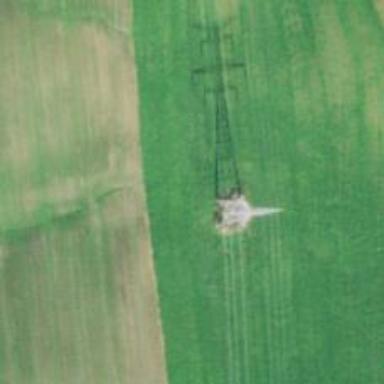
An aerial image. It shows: Lattice structure tower used for power distribution.